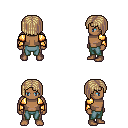
a pixel art fantasy rpg character, male body template, human, dark skin, gold arm armor, teal pants, white blonde pageboy hairstyle, four views (front, back, left, right), 2x2 character sprite sheet, small pixel art, hard edges, no anti-aliasing